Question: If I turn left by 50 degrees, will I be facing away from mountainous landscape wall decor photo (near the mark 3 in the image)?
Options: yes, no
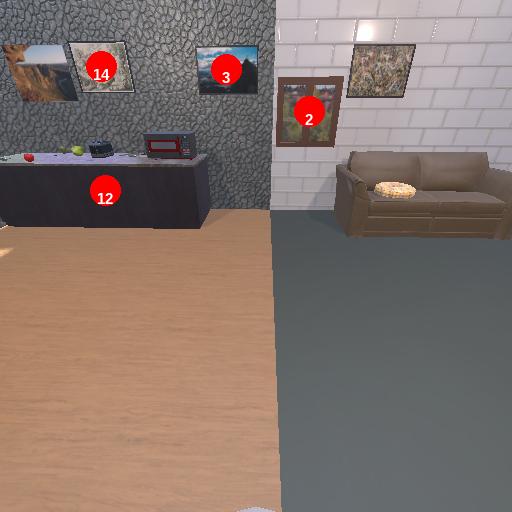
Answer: yes